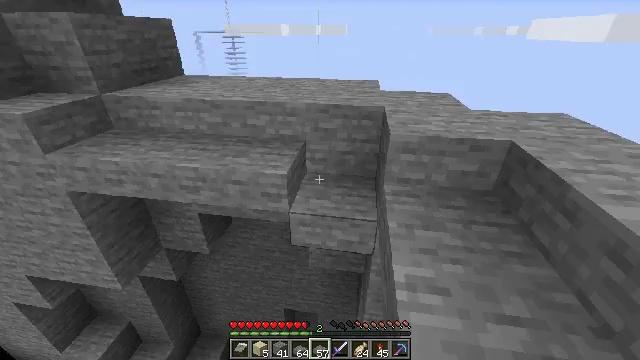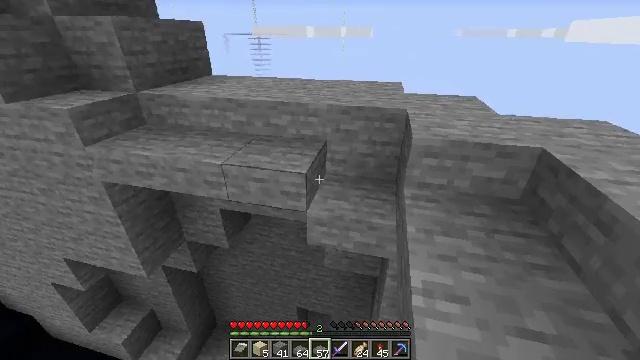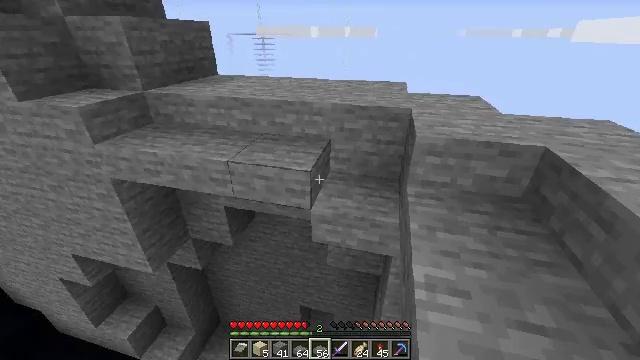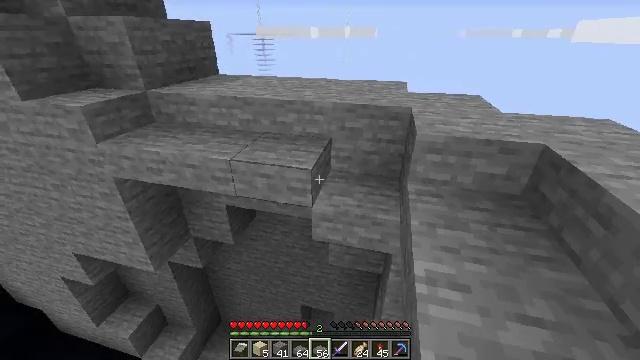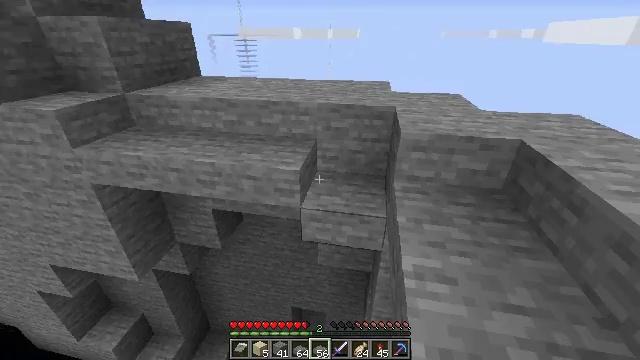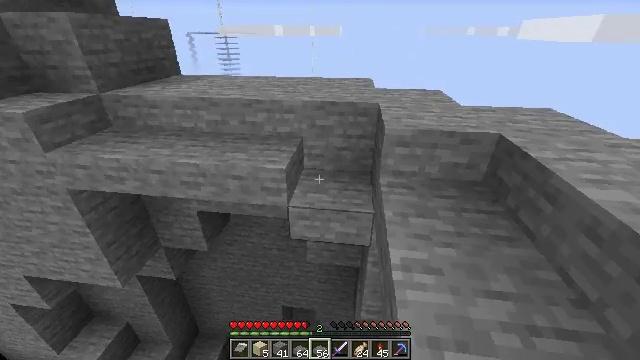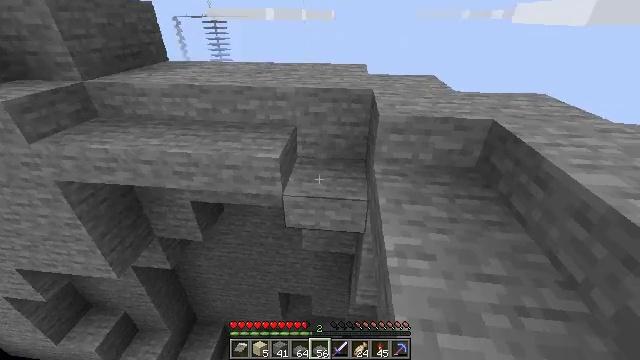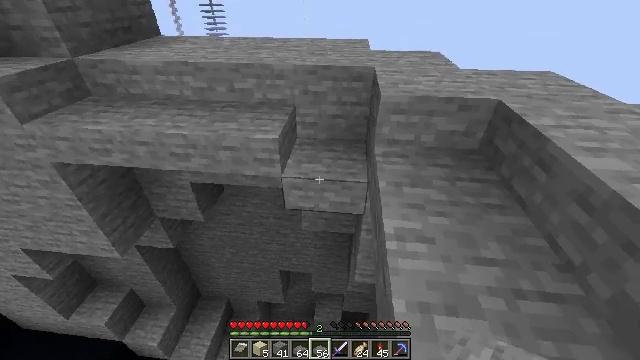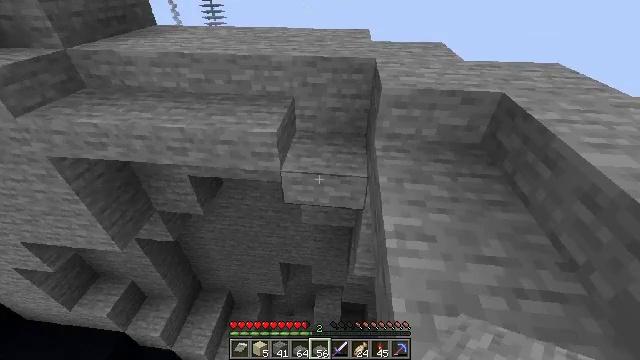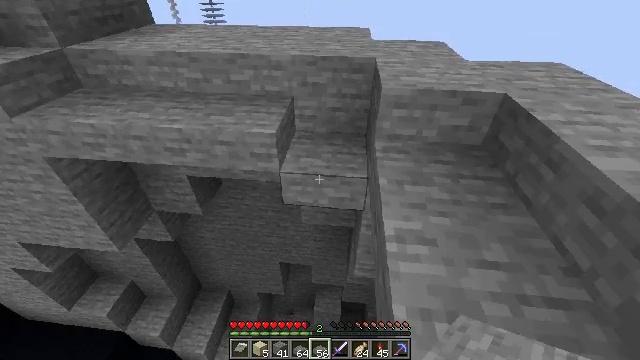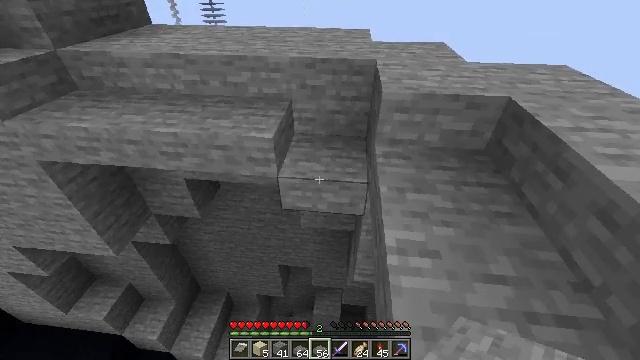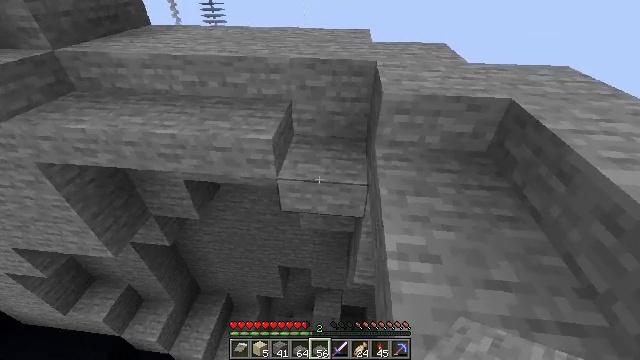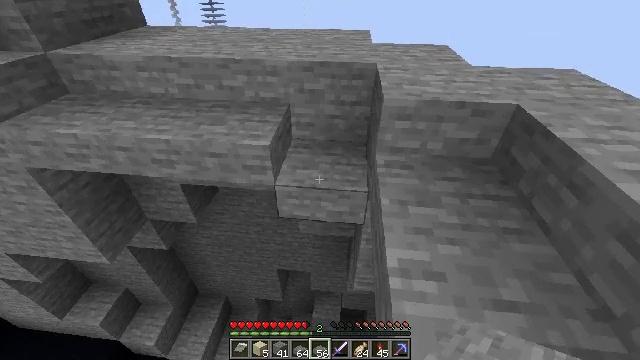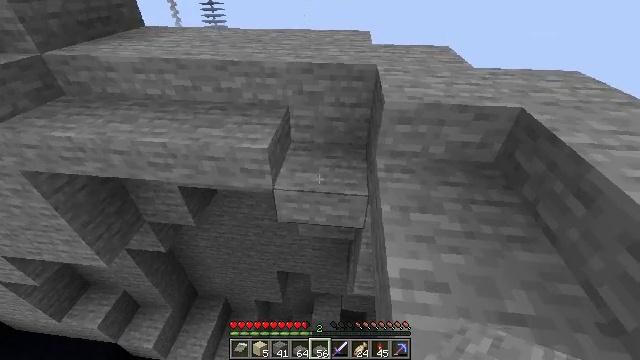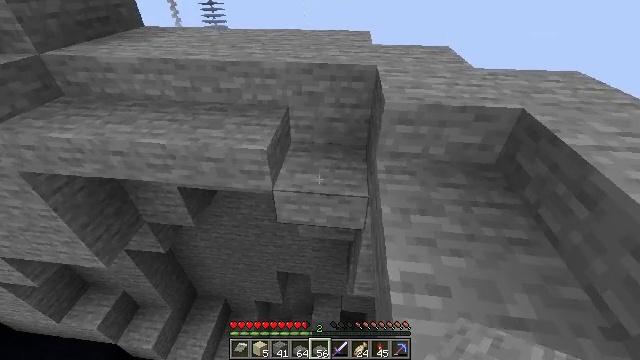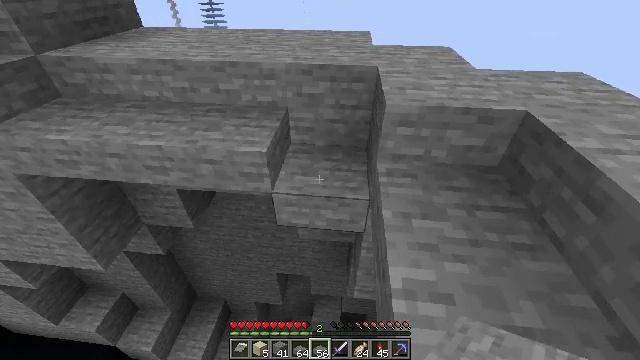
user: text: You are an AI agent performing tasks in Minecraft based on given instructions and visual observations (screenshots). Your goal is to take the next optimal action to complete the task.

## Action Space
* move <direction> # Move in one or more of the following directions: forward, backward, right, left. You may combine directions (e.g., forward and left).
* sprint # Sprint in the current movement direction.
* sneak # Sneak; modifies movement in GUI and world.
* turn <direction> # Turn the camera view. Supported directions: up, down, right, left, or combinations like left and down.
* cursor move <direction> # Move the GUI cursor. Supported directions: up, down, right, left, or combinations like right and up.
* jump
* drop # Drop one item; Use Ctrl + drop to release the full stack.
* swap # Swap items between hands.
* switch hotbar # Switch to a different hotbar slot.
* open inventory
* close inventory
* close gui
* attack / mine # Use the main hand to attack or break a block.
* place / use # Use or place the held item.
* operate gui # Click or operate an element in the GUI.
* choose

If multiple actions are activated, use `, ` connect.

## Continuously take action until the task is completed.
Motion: motion action
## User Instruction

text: Break the stone slab in a structure.
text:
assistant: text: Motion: move left, sneak, turn left
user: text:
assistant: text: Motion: sneak
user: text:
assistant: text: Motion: sneak
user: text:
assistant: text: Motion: sneak, turn right
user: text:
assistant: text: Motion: sneak, turn right
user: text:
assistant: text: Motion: move forward, sneak, turn right and down
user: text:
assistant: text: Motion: move forward, sneak, turn down
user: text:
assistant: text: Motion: move forward, sneak, turn down
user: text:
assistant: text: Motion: move forward, sneak
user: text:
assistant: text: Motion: move forward, sneak
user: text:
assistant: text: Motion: move forward, sneak
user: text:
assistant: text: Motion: move forward, sneak
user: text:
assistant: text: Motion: move forward, sneak
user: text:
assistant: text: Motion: sneak
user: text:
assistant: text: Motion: sneak
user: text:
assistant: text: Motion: sneak
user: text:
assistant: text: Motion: sneak
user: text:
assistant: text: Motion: sneak
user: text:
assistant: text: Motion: sneak
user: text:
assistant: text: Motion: sneak
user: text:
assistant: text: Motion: sneak
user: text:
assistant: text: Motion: move forward, sneak
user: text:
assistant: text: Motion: move forward, sneak
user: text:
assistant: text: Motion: move forward, sneak
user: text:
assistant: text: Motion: move forward, sneak
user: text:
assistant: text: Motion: move forward, sneak
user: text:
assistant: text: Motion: move forward, sneak, turn down
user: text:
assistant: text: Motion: move forward, sneak, turn down
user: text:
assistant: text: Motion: move forward, sneak, turn left and down
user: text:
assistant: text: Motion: move forward, sneak, turn down